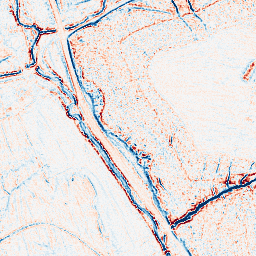
Category: classical
Decomposition family: uniform
Decomposition parameters: size: 5
Upsampling method: quartic
Upsampling parameters: scale: 2
Upsampling scale: 2